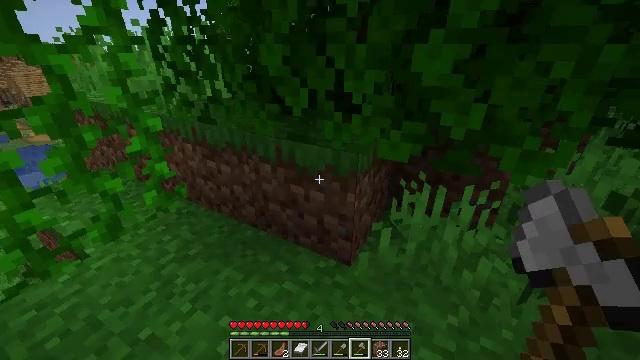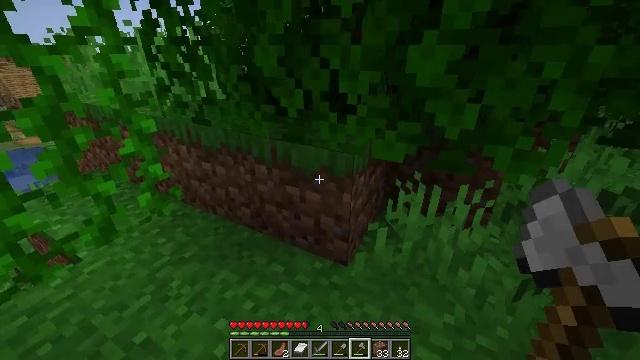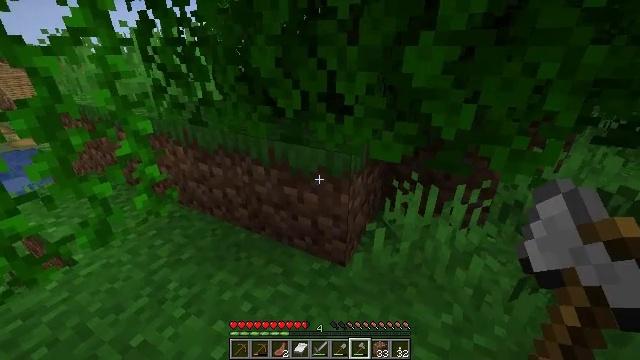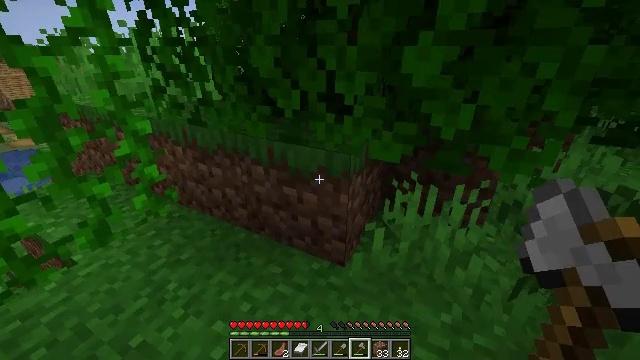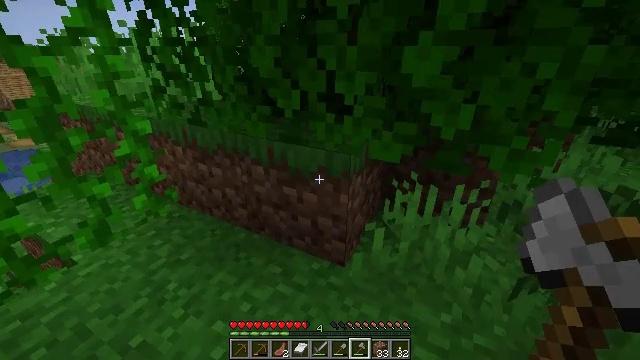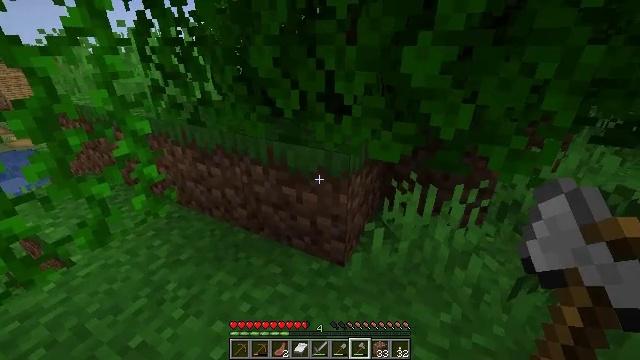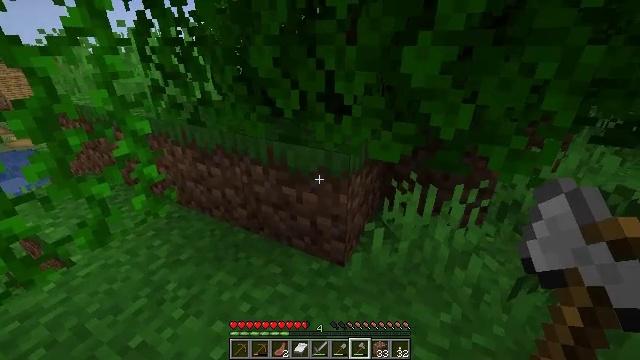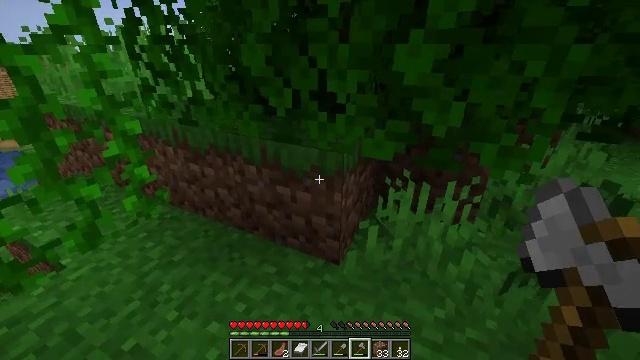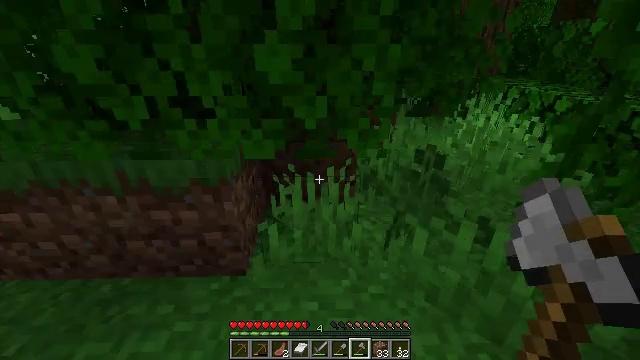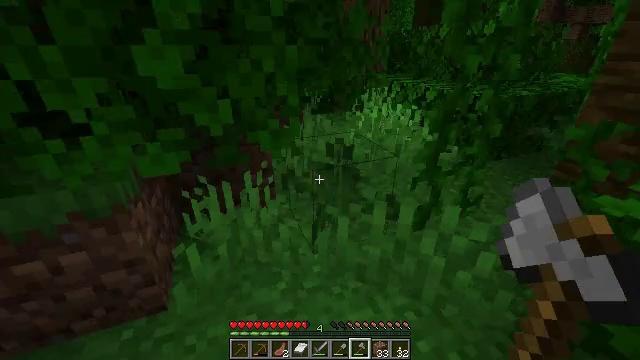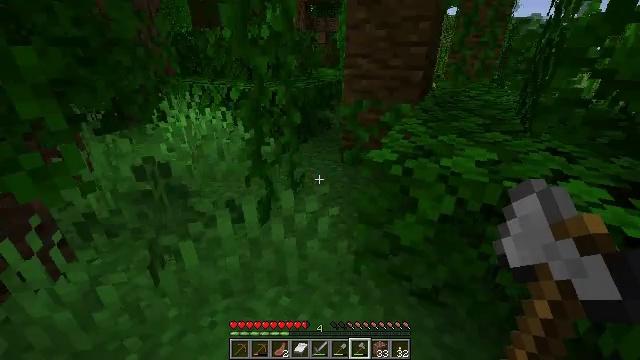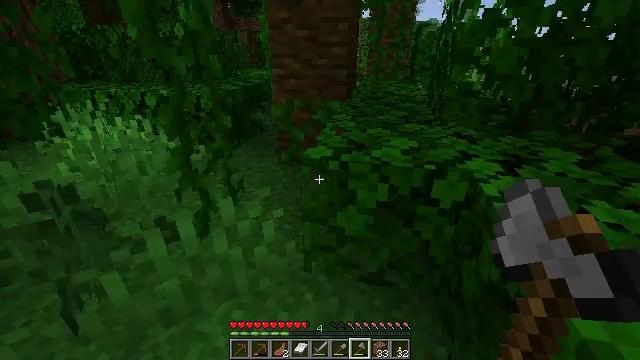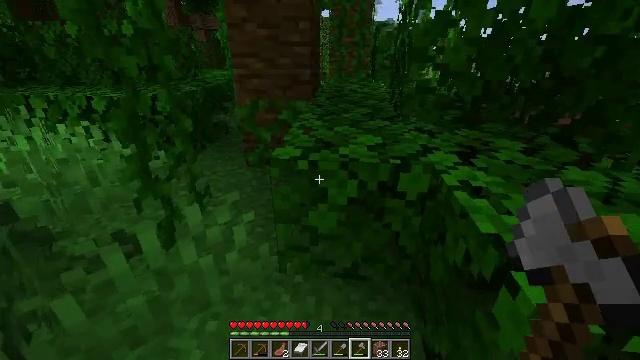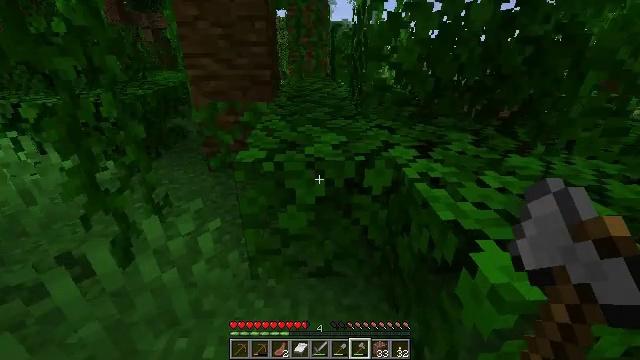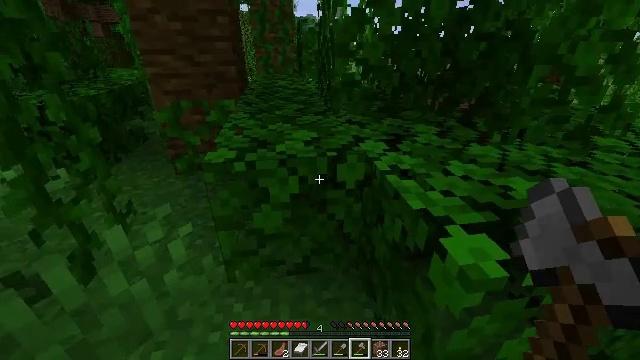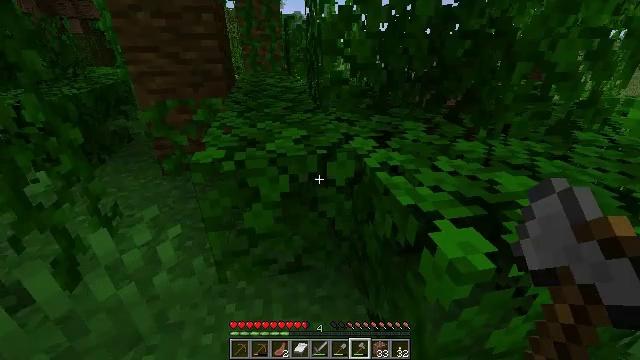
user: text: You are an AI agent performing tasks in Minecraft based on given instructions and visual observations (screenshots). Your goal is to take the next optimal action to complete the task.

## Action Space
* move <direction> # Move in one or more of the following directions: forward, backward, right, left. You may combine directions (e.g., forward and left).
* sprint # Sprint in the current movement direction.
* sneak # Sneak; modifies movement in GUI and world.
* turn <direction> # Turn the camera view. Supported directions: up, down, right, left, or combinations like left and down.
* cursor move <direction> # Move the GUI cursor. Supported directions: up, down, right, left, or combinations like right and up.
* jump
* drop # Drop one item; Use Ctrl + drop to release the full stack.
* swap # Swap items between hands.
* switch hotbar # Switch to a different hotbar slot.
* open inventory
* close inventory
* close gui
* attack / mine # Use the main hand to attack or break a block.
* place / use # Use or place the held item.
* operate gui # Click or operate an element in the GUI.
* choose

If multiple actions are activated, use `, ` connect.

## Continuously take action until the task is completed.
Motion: motion action
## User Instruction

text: Use an axe to chop the jungle log.
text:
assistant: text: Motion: turn right
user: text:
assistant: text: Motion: no_op
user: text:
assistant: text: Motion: no_op
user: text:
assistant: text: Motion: no_op
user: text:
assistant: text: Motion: no_op
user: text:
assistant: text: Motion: no_op
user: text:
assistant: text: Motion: turn right
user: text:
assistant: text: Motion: turn right
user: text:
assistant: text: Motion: turn right
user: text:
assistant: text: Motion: turn right
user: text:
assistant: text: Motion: turn right
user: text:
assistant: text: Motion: turn right
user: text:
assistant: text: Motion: turn right
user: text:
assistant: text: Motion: turn right
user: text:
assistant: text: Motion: turn right
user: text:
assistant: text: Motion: turn right
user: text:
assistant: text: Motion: turn right
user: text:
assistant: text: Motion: turn right
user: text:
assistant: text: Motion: turn right
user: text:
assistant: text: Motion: turn right
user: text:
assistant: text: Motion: turn right and down
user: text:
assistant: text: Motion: turn right and down
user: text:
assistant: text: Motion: turn right and down
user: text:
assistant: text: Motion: turn right and down
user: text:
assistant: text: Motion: turn right
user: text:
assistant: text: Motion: turn right
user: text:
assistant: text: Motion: turn right and up
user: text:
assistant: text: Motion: turn right
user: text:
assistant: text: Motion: no_op
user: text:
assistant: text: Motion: no_op